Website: home-depot
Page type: delivery-shipping
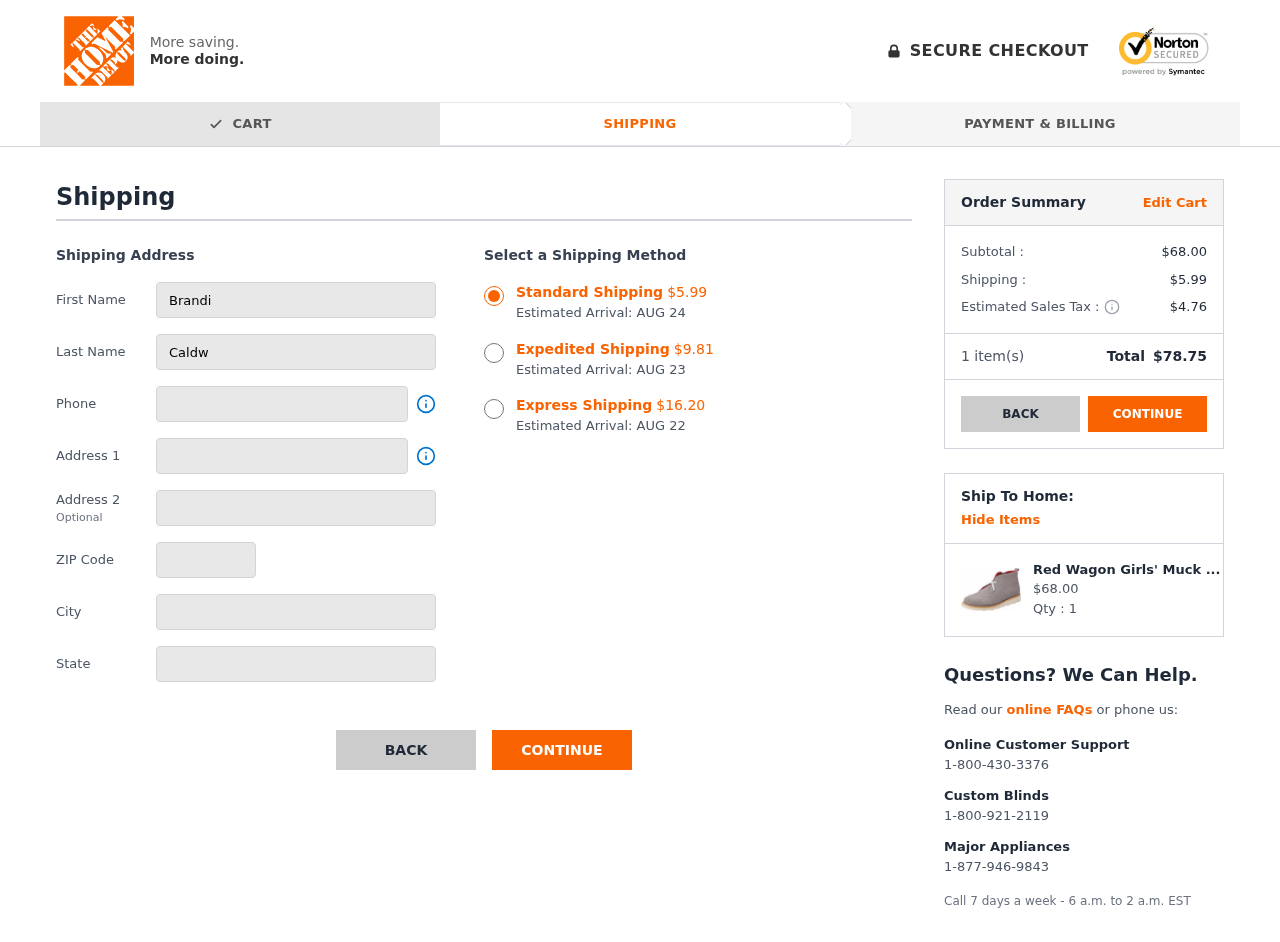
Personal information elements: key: PII_CITY
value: Ashleyfort
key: PII_FIRSTNAME
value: Brandi
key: PII_LASTNAME
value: Caldwell
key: PII_PHONE
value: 7799904757
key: PII_POSTCODE
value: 36654
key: PII_STATE
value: Nevada
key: PII_STREET
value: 18197 Karen Rue Suite 499
Product elements: key: PRODUCT1_NAME
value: Red Wagon Girls' Muck Desert Boots, Grey, 8 us
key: PRODUCT1_PRICE
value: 68
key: PRODUCT1_QUANTITY
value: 1
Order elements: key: ORDER_SHIPPING_COST_STANDARD
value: $5.99
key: ORDER_DELIVERY_DATE
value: AUG 24
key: ORDER_SHIPPING_COST_EXPEDITED
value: $9.81
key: ORDER_DELIVERY_DATE_EXPEDITED
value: AUG 23
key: ORDER_SHIPPING_COST_EXPRESS
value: $16.20
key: ORDER_DELIVERY_DATE_EXPRESS
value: AUG 22
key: ORDER_SUBTOTAL
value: $68.00
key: ORDER_SHIPPING_COST
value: $5.99
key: ORDER_TAX
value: $4.76
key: ORDER_NUM_ITEMS
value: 1
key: ORDER_TOTAL
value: $78.75